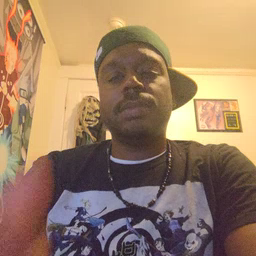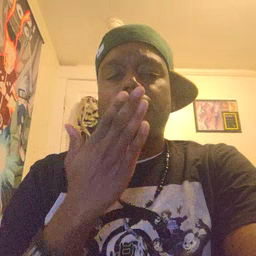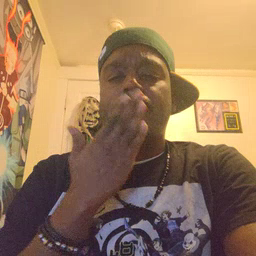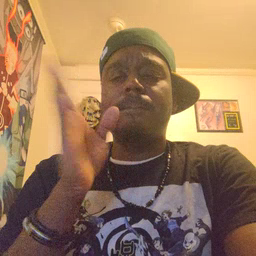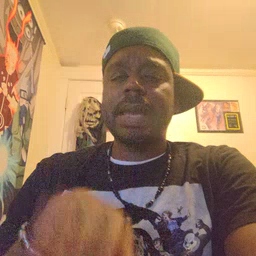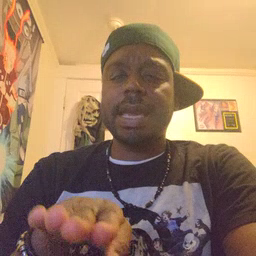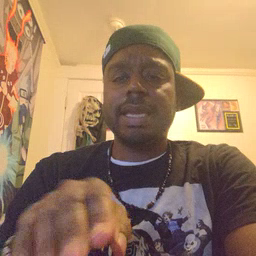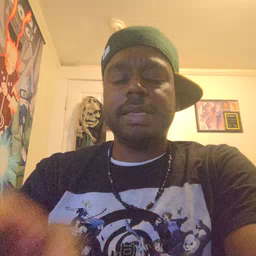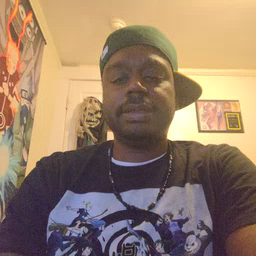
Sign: bad